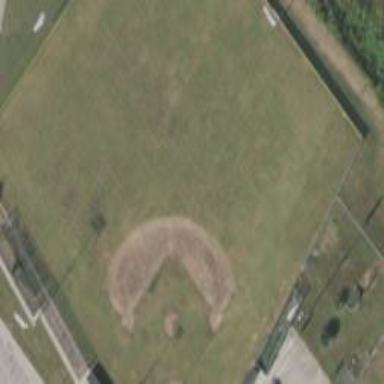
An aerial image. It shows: Baseball pitch for leisure and sports activities.